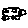
Label: car